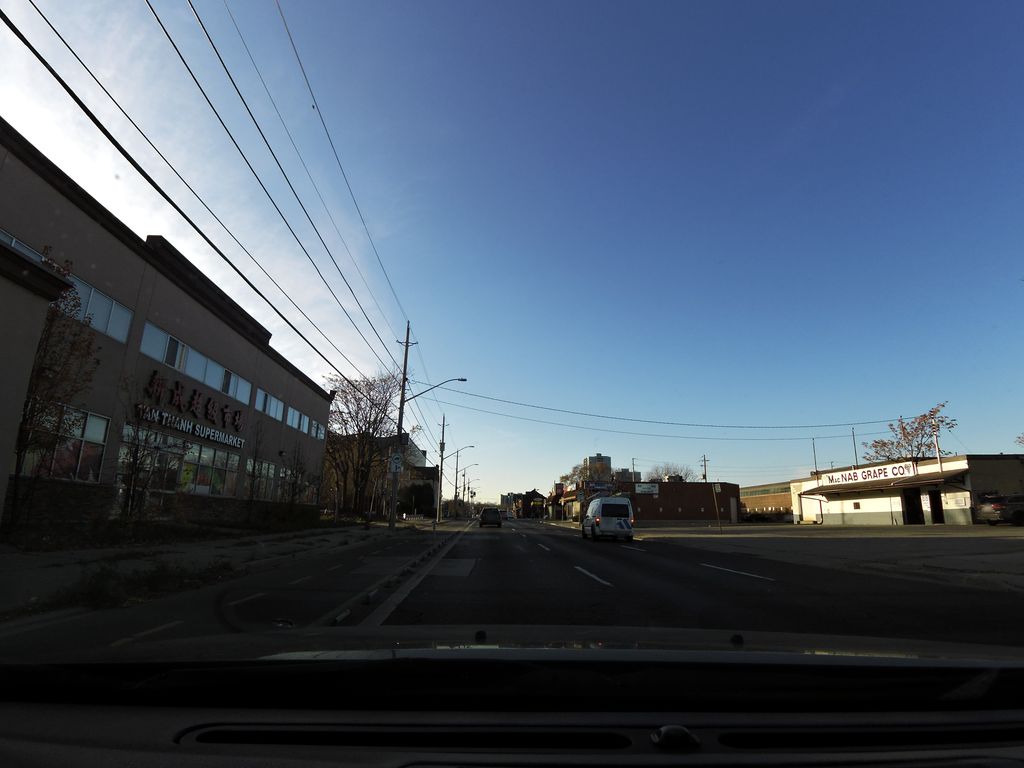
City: hamilton